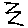
Label: zigzag